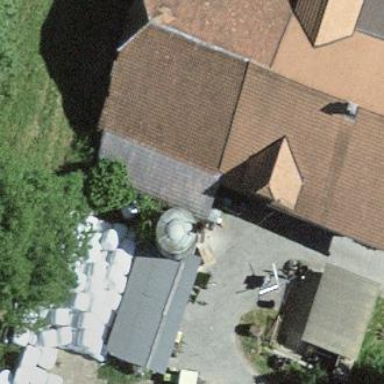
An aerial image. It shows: Farm building.